Field crop: tomato
Growth stage: 1
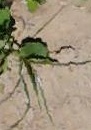
Species: cyperus